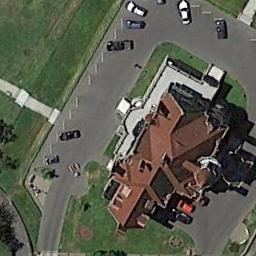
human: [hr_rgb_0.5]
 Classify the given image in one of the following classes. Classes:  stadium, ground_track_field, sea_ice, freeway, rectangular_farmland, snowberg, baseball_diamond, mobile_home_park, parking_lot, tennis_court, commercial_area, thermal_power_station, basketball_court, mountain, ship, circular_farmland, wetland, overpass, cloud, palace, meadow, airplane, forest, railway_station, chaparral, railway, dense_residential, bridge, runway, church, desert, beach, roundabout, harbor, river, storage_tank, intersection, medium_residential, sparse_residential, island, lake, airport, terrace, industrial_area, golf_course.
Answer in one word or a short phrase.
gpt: palace